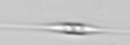
Label: Cylindrotheca